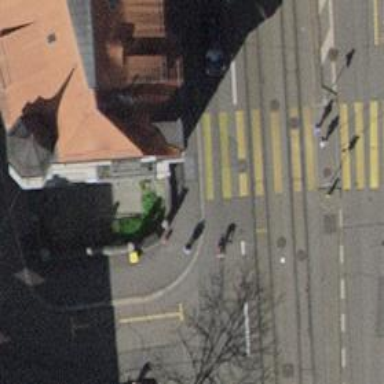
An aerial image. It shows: Uncontrolled zebra crossing with zebra markings.